Field crop: maize
Growth stage: 2
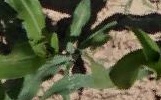
Species: maize